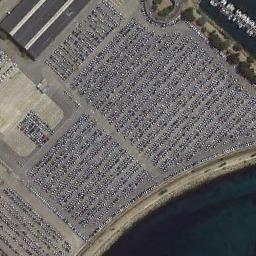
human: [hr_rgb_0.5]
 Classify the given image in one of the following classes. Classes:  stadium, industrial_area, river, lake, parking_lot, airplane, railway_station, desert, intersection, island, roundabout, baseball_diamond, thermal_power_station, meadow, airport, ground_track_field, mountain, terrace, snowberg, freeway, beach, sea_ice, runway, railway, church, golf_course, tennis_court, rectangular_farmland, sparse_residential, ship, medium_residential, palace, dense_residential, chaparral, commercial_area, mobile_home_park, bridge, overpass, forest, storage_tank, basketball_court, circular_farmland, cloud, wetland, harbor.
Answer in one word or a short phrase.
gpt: parking_lot